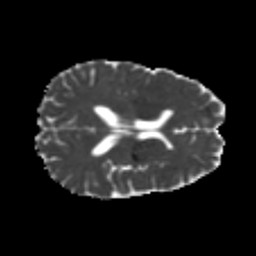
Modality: MD
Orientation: axial
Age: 22
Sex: female
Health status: healthy
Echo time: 0.074 s